Question: So I was trying to set my JAVA_HOME variable for a program and though I was sure I set the right directory the program was printing:
'''
The system cannot find the path specified.
'''
I did some testing and now I'm just baffled.

Other info:
'''
C:\Program Files\Java\jre7in>java.exe -version
java version "1.7.0_60"
Java(TM) SE Runtime Environment (build 1.7.0_60-b19)
Java HotSpot(TM) 64-Bit Server VM (build 24.60-b09, mixed mode)
'''
Windows version
'''
OS Name: Microsoft Windows 8.1 Pro
OS Version: 6.3.9600 N/A Build 9600
'''
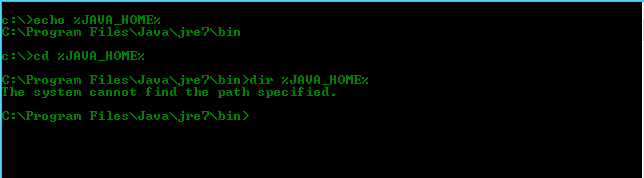
Answer: The 'cd' command handles paths with spaces but 'dir' requires that you quote the path if it contains spaces.
'''
dir "%JAVA_HOME%"
'''
will do what you expect.
The issue is that 'cd' expects only one path, so even if the path contains a space it's still treated as a single string. 'dir' can handle multiple paths, delimited by spaces, so when '%JAVA_HOME%' gets expanded you get
'''
dir C:\Program Files\Java\jre7in
'''
which contains TWO paths (as seen by the dir command), neither of which exists:
'''
C:\Program
Files\Java\jre7in
'''